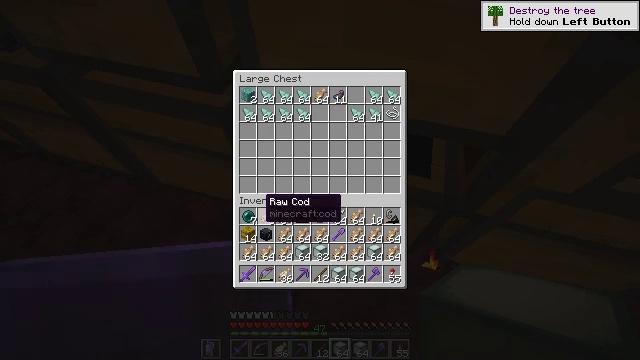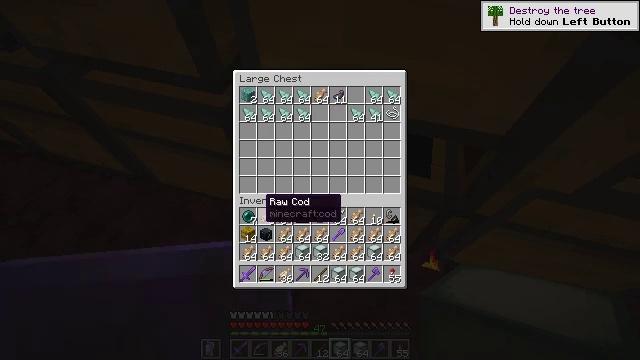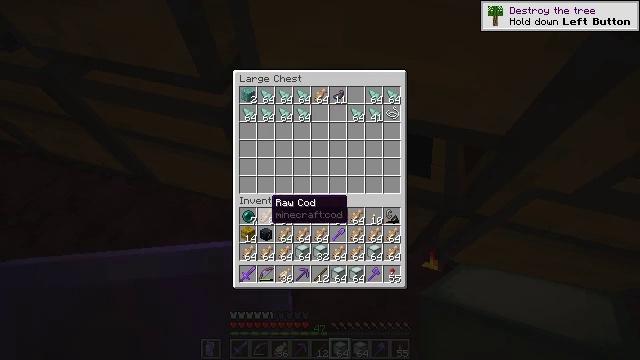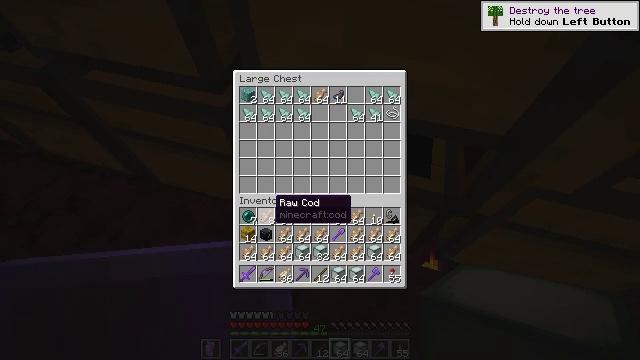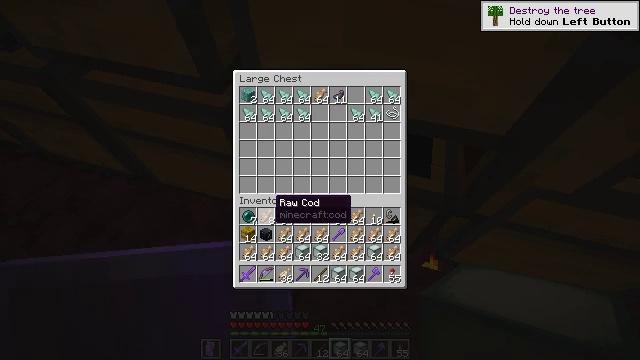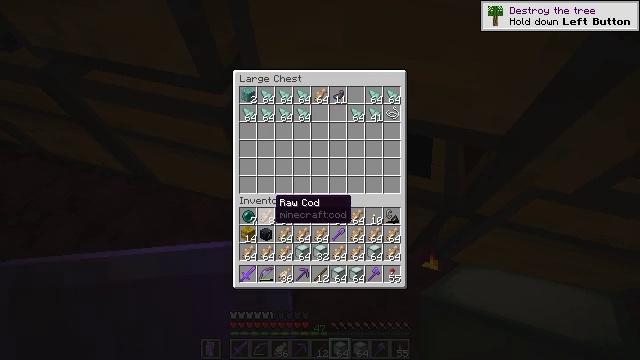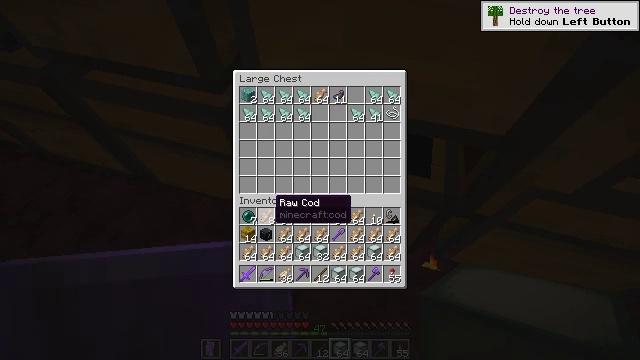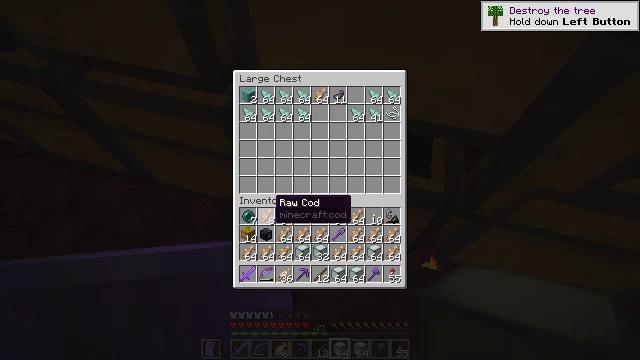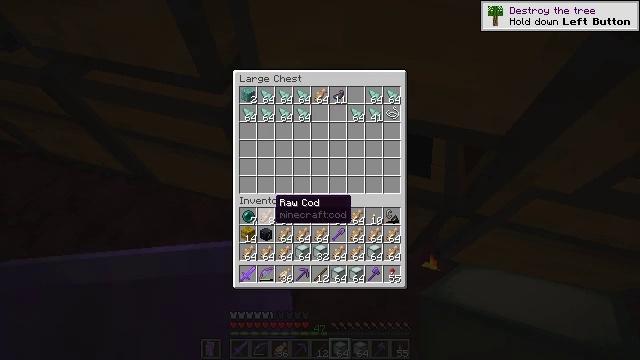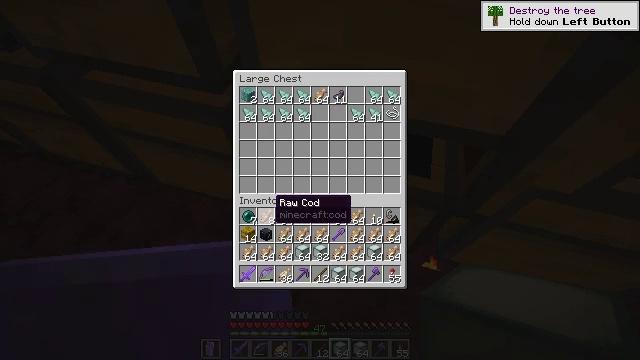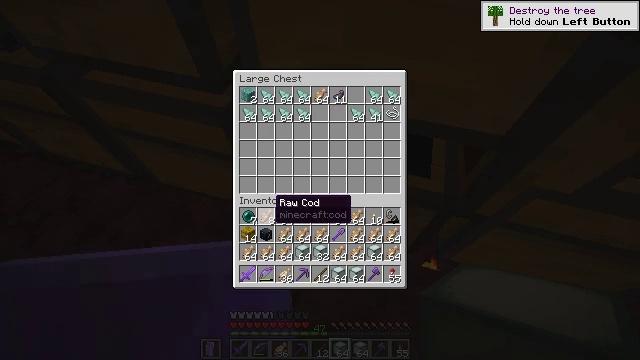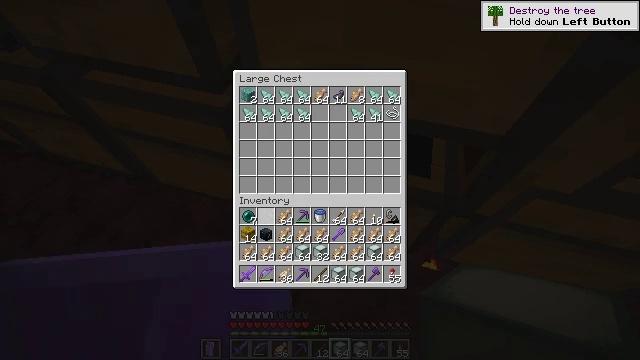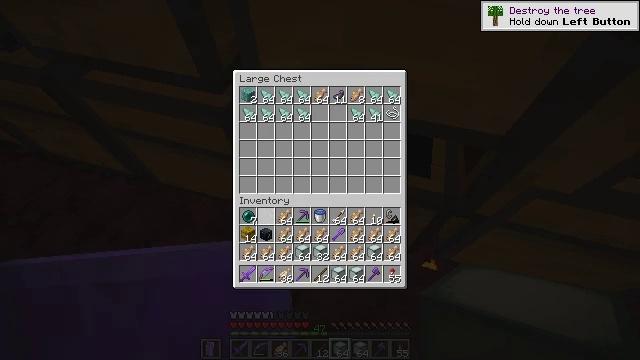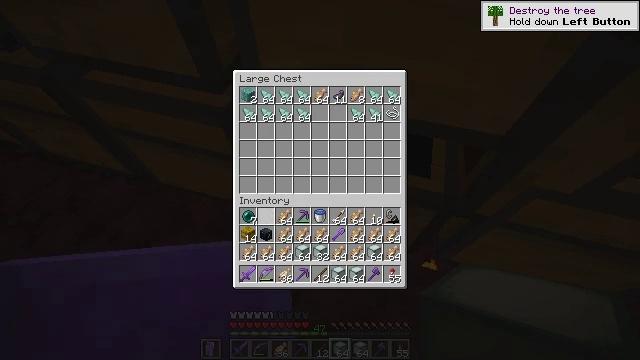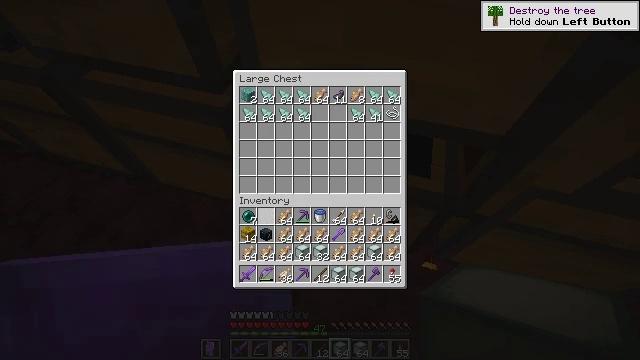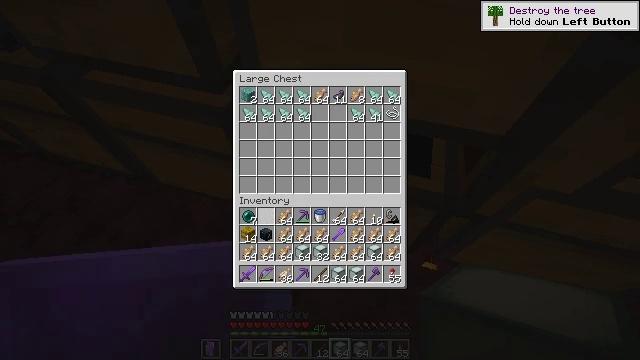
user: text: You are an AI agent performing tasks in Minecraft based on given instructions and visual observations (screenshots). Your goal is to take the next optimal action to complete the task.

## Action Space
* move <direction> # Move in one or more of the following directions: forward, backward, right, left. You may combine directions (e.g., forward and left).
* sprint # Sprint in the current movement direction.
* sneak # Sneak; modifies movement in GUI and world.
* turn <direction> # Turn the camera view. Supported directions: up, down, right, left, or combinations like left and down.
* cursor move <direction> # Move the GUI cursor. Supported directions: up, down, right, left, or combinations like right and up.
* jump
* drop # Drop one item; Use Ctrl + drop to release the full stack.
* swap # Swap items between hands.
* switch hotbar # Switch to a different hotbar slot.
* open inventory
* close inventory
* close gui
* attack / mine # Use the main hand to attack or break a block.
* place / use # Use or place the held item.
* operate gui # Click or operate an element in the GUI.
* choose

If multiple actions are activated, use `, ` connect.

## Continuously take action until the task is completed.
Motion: motion action
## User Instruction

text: Put back the crafting table.
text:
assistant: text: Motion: sneak
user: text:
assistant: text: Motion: sneak
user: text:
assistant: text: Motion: sneak
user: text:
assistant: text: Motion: sneak
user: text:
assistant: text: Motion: sneak
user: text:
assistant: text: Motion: sneak
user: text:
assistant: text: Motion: sneak
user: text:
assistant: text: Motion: sneak
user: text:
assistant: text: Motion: sneak
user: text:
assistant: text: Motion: sneak
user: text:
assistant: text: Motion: sneak, attack / mine
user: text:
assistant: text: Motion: sneak, attack / mine
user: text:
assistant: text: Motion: sneak, attack / mine
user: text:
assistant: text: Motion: sneak
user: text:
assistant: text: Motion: sneak
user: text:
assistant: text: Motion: no_op
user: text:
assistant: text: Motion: no_op
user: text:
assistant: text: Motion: no_op
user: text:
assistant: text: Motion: no_op
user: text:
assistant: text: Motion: no_op
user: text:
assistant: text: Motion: no_op
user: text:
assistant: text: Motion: no_op
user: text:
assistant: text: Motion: no_op
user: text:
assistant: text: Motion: no_op
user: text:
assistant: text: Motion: no_op
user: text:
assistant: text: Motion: no_op
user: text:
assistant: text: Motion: no_op
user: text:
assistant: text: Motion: no_op
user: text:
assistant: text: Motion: no_op
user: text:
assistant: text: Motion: no_op